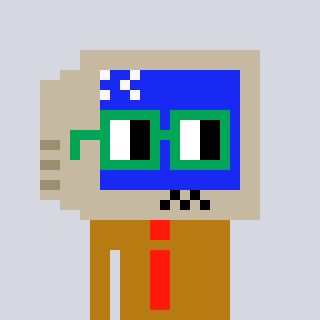
a pixel art character with square green glasses, a old monitor-shaped head and a gold-colored body on a cool background